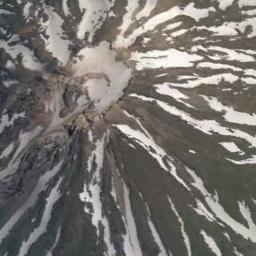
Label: snowberg